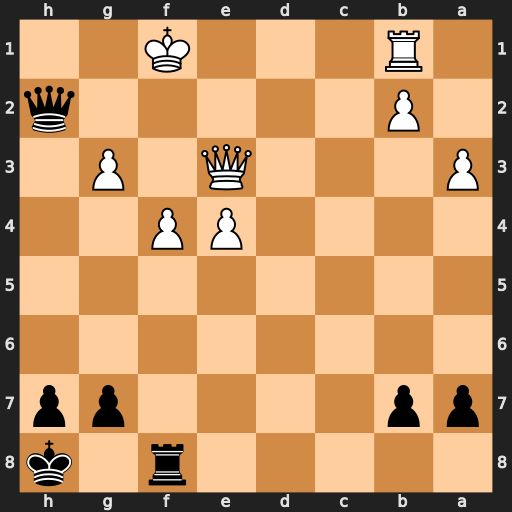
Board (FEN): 5r1k/pp4pp/8/8/4PP2/P3Q1P1/1P5q/1R3K2
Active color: b
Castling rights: -
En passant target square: -
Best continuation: Qh1+ Kf2 Qxb1